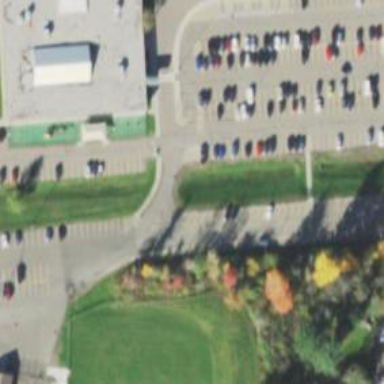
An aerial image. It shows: Parking area.